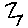
Label: zigzag